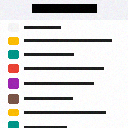
Screen state: on